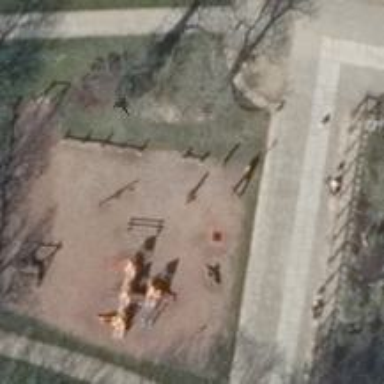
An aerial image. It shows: Playground featuring trampoline.